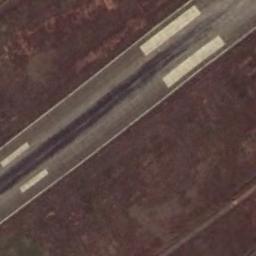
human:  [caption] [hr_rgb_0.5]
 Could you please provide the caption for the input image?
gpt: The runway goes through the clearing and several touchdown zone markings and aiming point markings are on the runway .

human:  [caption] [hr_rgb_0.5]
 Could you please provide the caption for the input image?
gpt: There is brown bare ground next to the runway, With short white lines on the runway .

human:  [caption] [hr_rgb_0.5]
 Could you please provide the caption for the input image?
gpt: The runway is surrounded by open space .

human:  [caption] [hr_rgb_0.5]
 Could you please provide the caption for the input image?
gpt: The runway is on the bare land .

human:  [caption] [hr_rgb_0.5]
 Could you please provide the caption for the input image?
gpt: There are brown bare land beside the runway with white marks .